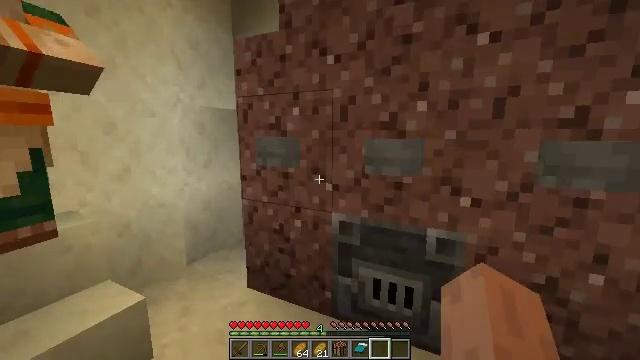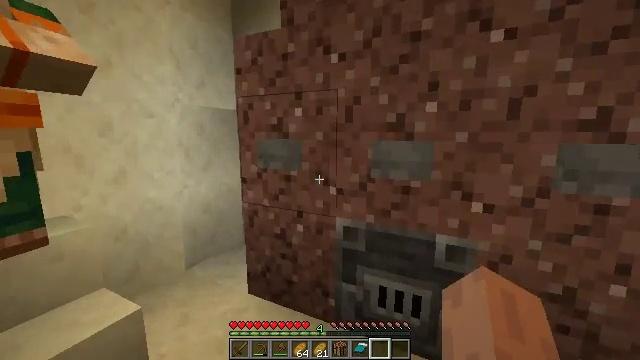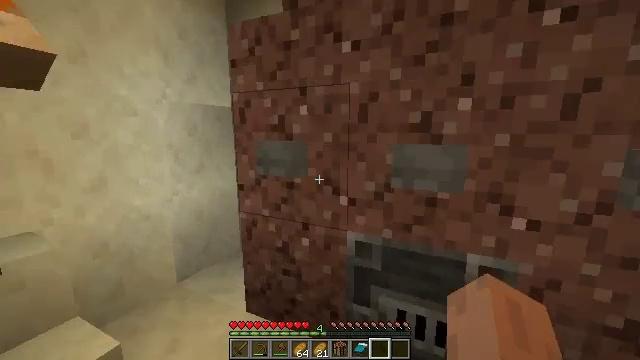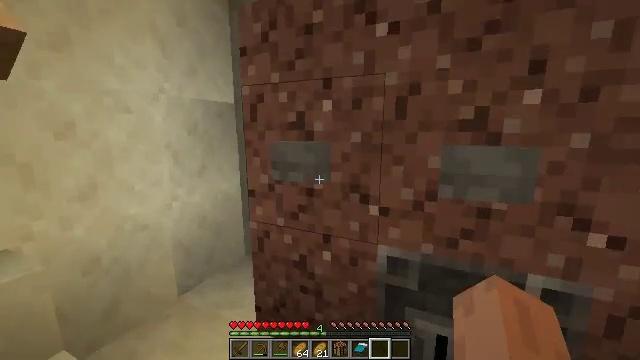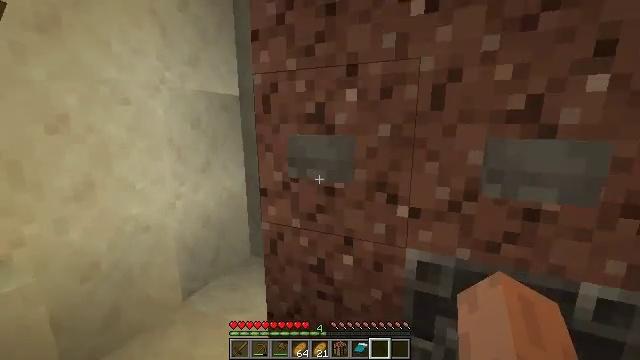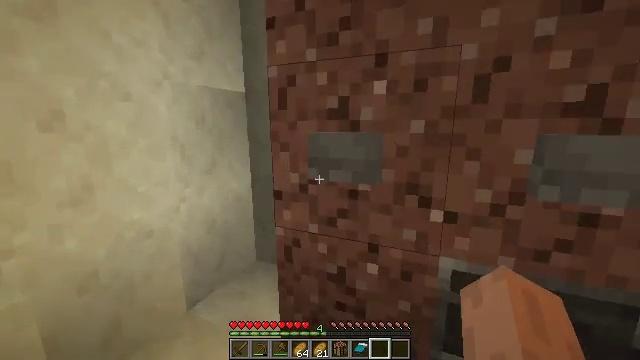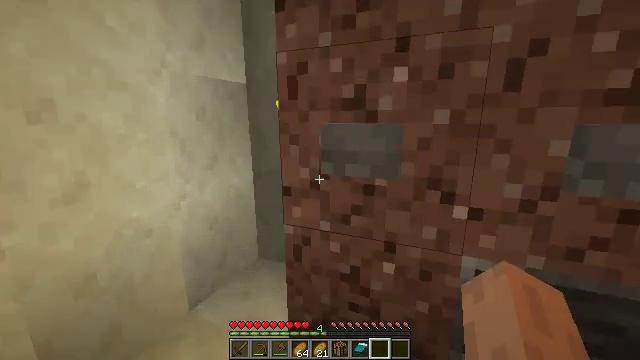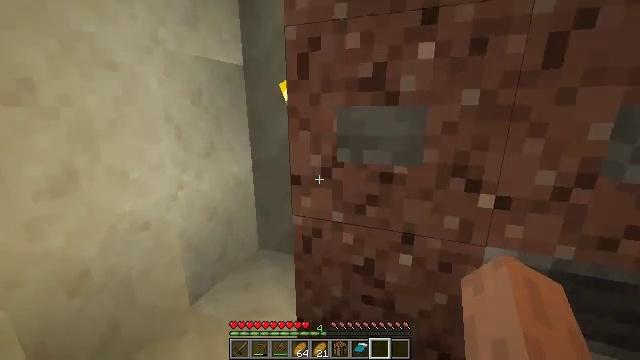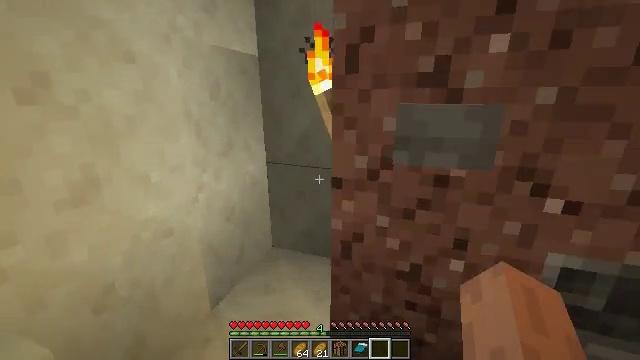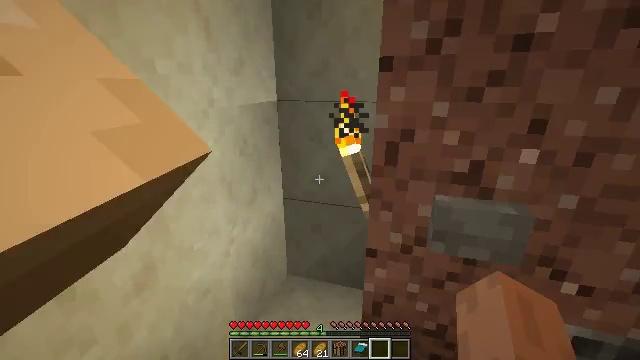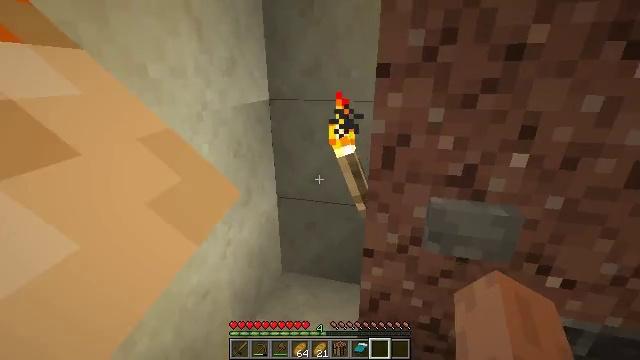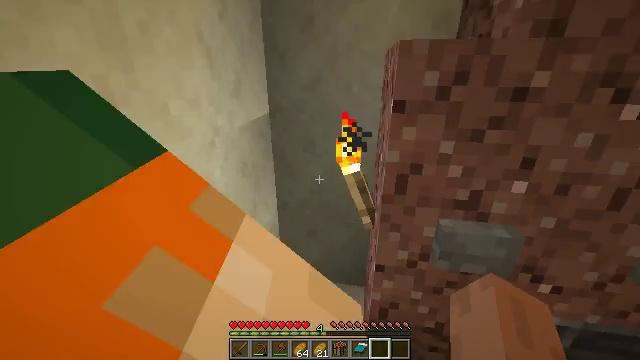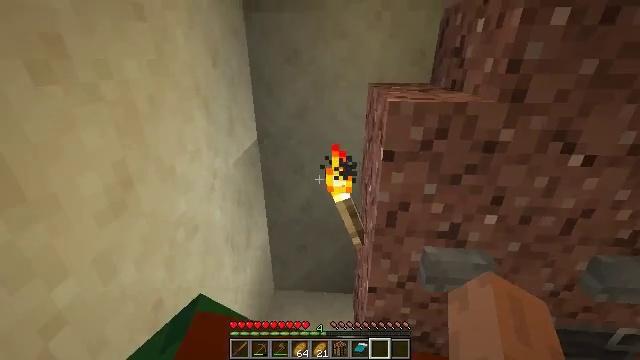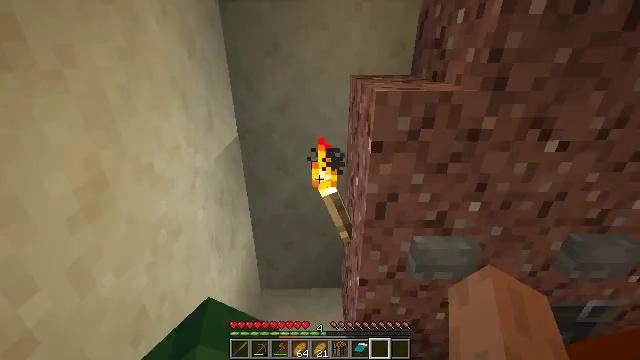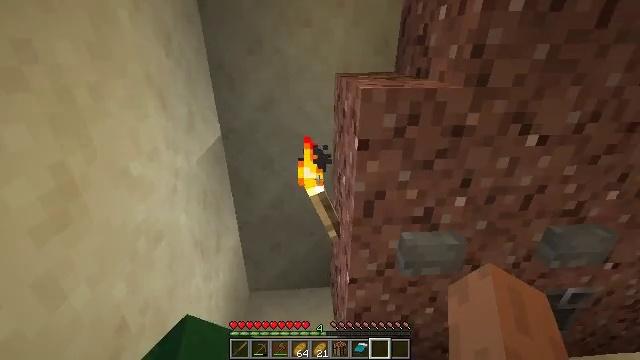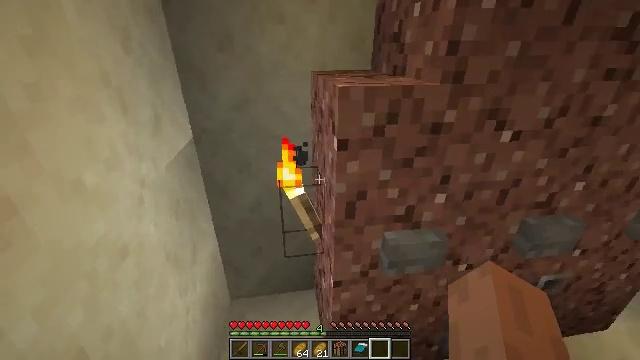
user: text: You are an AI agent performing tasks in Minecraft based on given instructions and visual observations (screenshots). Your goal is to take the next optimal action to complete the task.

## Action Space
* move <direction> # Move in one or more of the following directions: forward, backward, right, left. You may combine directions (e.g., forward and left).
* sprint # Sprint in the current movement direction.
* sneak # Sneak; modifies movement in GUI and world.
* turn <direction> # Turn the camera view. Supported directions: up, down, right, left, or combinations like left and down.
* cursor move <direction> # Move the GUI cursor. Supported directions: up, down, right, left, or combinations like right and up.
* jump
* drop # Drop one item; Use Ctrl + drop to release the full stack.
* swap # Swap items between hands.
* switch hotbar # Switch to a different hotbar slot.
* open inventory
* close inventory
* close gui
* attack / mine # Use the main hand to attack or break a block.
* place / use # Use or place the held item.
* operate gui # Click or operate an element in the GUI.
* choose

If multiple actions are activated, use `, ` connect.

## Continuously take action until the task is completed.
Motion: motion action
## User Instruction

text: Collect the blast furnace by mining it.
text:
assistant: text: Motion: move forward
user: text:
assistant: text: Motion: move forward and move left
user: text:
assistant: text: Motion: move forward and move left
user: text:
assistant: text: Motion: move forward and move left, turn down
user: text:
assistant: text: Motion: move forward and move left
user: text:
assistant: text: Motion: move forward and move left, turn down
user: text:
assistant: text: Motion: move left, turn right and down
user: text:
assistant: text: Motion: move left, turn right and down
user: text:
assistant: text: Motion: move left, turn right and down
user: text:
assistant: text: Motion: move left, turn right and down
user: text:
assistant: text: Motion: move left, turn right and down
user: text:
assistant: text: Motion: turn right and down
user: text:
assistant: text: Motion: turn right
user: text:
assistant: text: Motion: turn right
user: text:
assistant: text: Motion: turn right
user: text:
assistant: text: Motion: move right, turn right
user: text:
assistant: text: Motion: move right, turn right
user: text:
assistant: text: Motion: move right
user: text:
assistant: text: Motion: move right
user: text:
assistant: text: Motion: move forward and move right
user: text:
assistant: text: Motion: move forward and move right
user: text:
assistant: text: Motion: move forward and move right, turn right
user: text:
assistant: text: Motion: move forward and move right, turn right
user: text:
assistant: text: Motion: move forward and move right, turn right
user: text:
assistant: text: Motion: move forward and move right, turn right
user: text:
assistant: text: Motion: move forward and move right, turn right
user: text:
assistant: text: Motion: move forward and move right
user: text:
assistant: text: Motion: move forward and move right
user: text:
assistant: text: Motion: move right
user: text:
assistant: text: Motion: move right